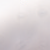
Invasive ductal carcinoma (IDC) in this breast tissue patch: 0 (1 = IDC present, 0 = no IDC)